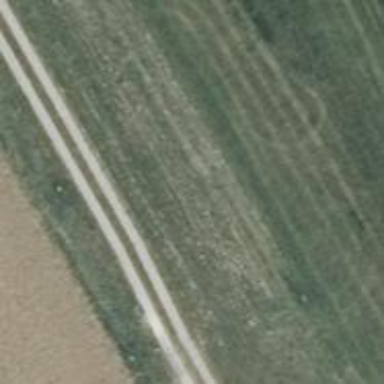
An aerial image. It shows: Track road with grade4 tracktype.